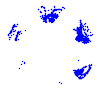
Particle: pion